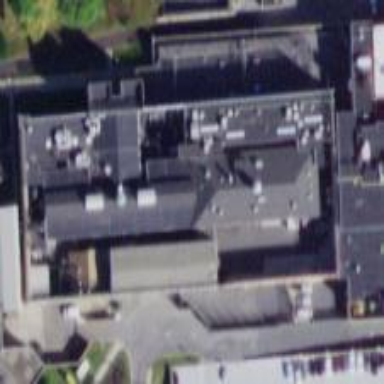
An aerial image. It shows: Prison building.